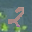
Label: 2